The plot is a Morlet-wavelet scalogram of a rotor-rig vibration measurement. Determine the machine's mechanical condition. Answer with exactly one of: normal, misalignment, unbalance, looseness.
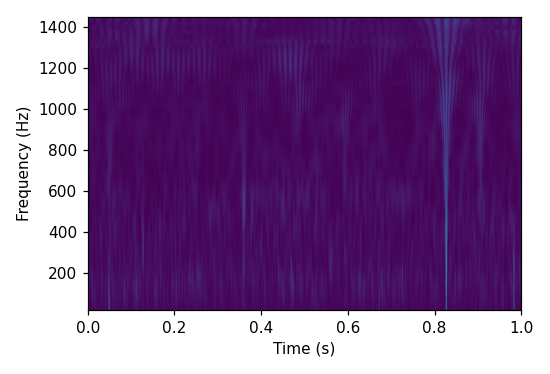
Answer: normal